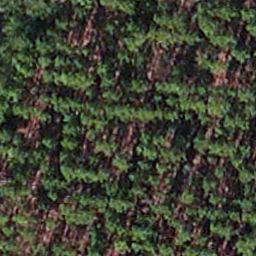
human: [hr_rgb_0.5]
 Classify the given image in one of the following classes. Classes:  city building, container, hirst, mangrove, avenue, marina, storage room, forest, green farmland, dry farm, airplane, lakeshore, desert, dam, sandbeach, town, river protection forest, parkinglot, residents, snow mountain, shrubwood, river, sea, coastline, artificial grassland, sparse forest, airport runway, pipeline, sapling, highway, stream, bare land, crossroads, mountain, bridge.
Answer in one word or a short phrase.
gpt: sapling